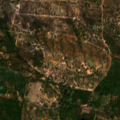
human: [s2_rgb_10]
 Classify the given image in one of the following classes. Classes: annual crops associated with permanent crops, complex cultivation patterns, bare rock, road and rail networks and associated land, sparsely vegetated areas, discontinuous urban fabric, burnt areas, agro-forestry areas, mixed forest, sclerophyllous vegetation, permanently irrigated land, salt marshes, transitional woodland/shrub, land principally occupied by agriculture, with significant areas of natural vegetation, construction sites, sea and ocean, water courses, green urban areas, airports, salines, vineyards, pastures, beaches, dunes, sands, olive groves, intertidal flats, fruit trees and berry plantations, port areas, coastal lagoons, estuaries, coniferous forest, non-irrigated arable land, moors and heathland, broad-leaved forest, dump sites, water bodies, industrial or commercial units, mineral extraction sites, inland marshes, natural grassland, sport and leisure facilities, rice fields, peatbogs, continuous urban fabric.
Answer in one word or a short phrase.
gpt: continuous urban fabric